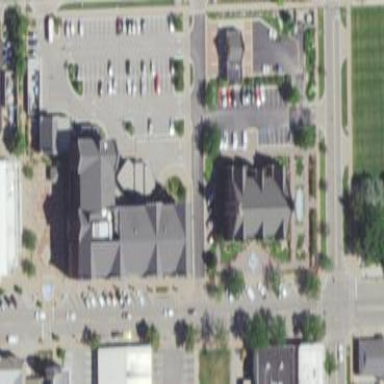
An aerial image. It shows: Hotel building.